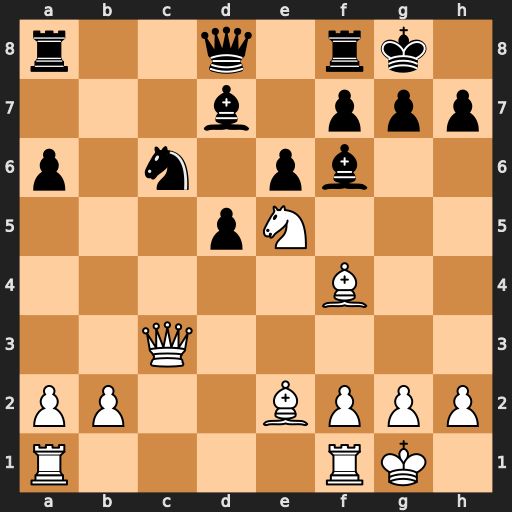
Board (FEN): r2q1rk1/3b1ppp/p1n1pb2/3pN3/5B2/2Q5/PP2BPPP/R4RK1
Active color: w
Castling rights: -
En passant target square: -
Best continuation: Nxc6 Bxc3 Nxd8